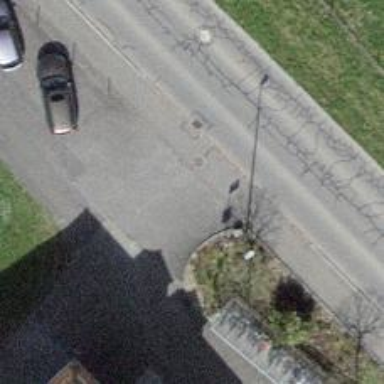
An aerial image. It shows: Bus stop with platform for public transport.